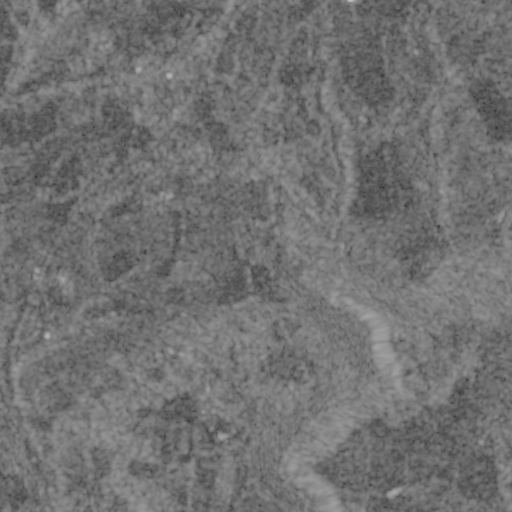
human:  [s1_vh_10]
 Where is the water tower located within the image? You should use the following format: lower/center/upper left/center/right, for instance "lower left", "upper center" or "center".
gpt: The water tower is located in the upper center of the image.
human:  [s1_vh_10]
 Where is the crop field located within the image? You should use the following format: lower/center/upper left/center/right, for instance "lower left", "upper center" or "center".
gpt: There is no crop field in the image.

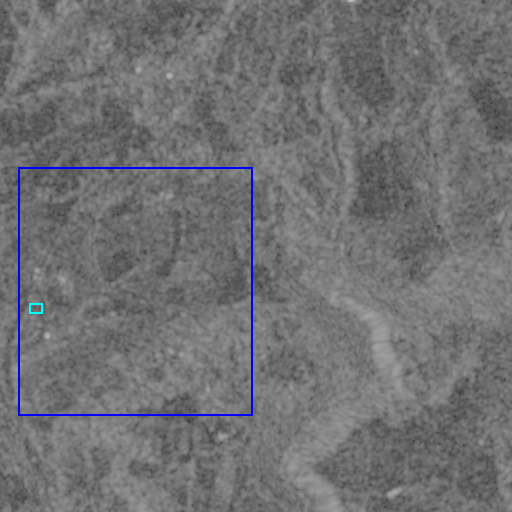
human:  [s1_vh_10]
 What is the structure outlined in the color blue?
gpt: The structure outlined in blue is a crop field.
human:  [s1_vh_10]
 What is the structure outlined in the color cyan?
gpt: The structure outlined in cyan is a parking lot.
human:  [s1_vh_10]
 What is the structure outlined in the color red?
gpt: There is no red outline.